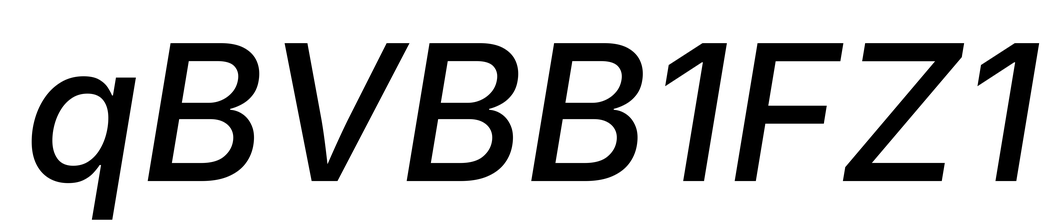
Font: Inter-Italic_Medium_Italic